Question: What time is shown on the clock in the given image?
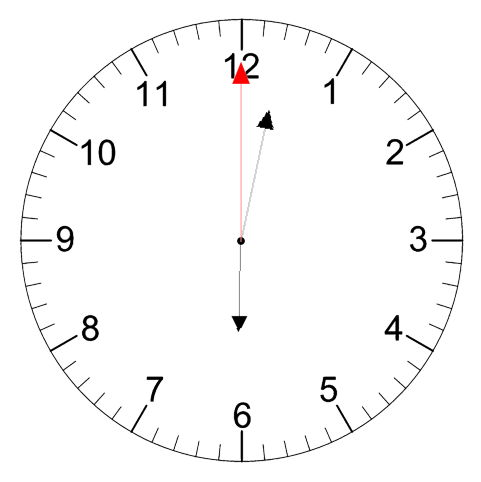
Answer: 06:02:00